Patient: sex F, age 43
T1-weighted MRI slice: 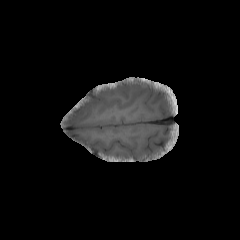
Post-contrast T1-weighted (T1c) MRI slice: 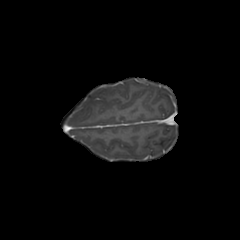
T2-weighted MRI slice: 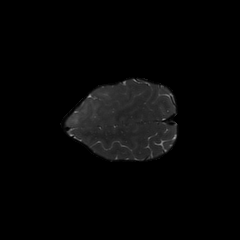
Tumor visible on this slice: yes
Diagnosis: Astrocytoma, IDH-mutant
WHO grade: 3